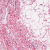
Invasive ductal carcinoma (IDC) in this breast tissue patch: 0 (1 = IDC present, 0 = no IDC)